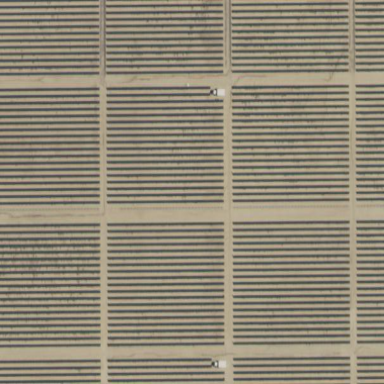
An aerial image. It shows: Solar power generator using photovoltaic panels.